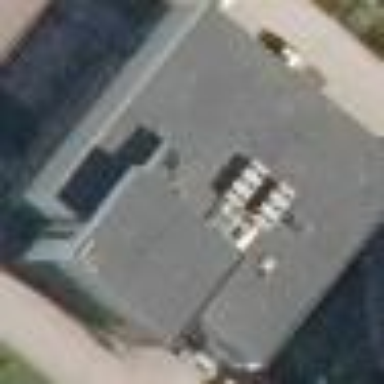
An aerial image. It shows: Office building.